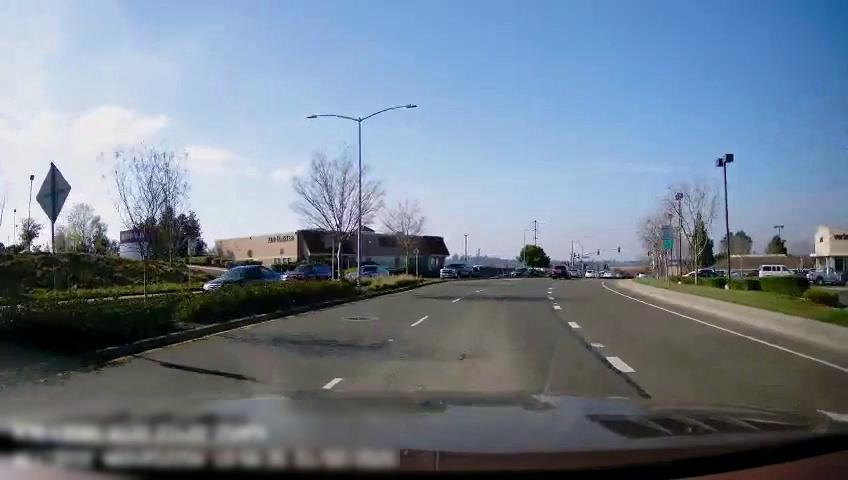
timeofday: Day
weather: Sunny
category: Drivable Space
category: Vehicles | SUV
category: Vehicles | Car
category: Vehicles | SUV
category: Vehicles | Car
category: Vehicles | Truck
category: Vehicles | SUV
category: Lanes | Current Lane
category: Lanes | Alternate Lane
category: Lanes | Current Lane
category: Lanes | Alternate Lane
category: Traffic | Signs
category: Traffic | Signs